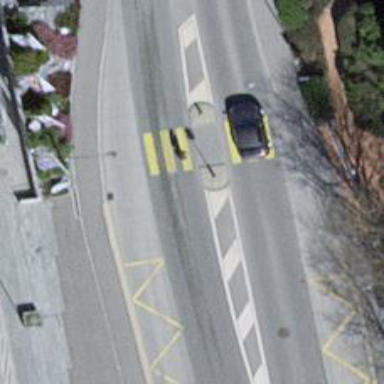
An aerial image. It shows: Uncontrolled crossing with pedestrian island.